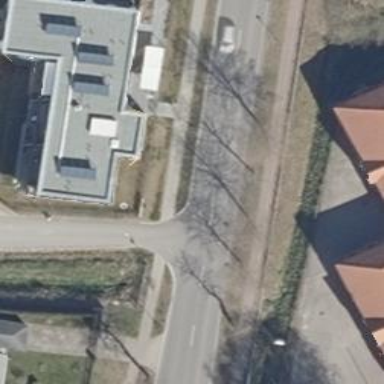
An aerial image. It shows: Road with "give way" sign.